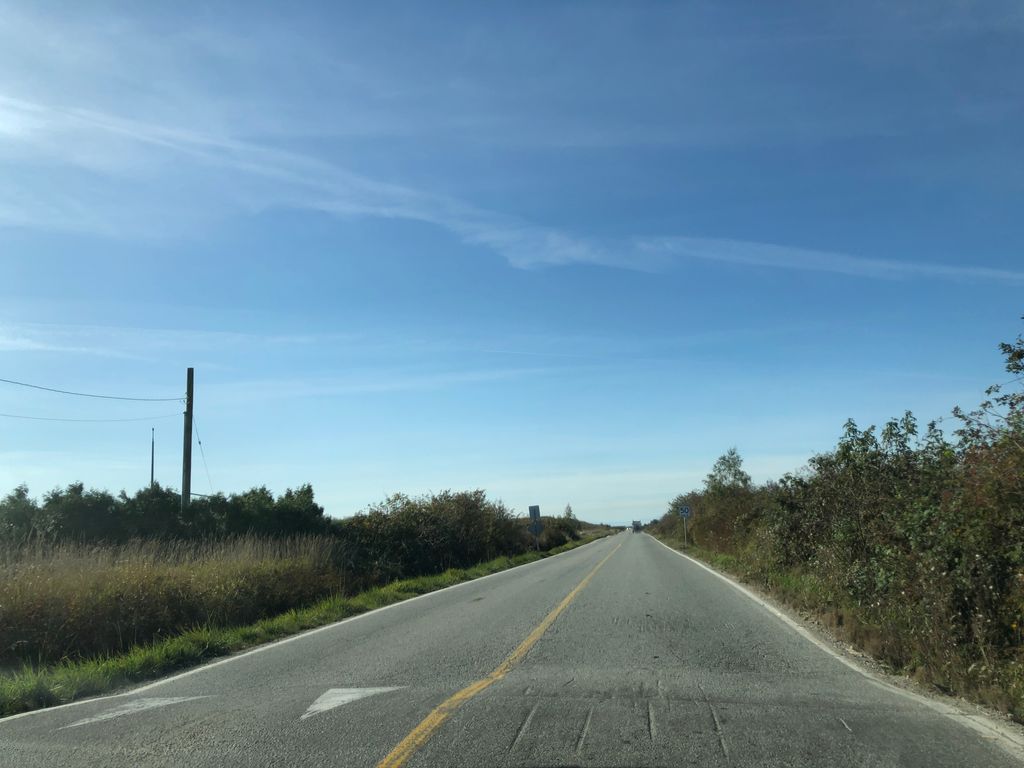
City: vancouver